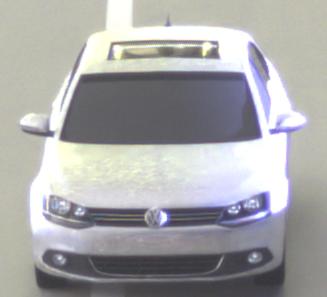
Make: VW
Model: Jetta 1.2 TSI
Detailed model: Jetta (IV)
Model produced from: 2011/01
Model produced until: 2014/08
Doors: 4
Color: white
Road condition: dry road
Daytime: night
Contrast: high contrast